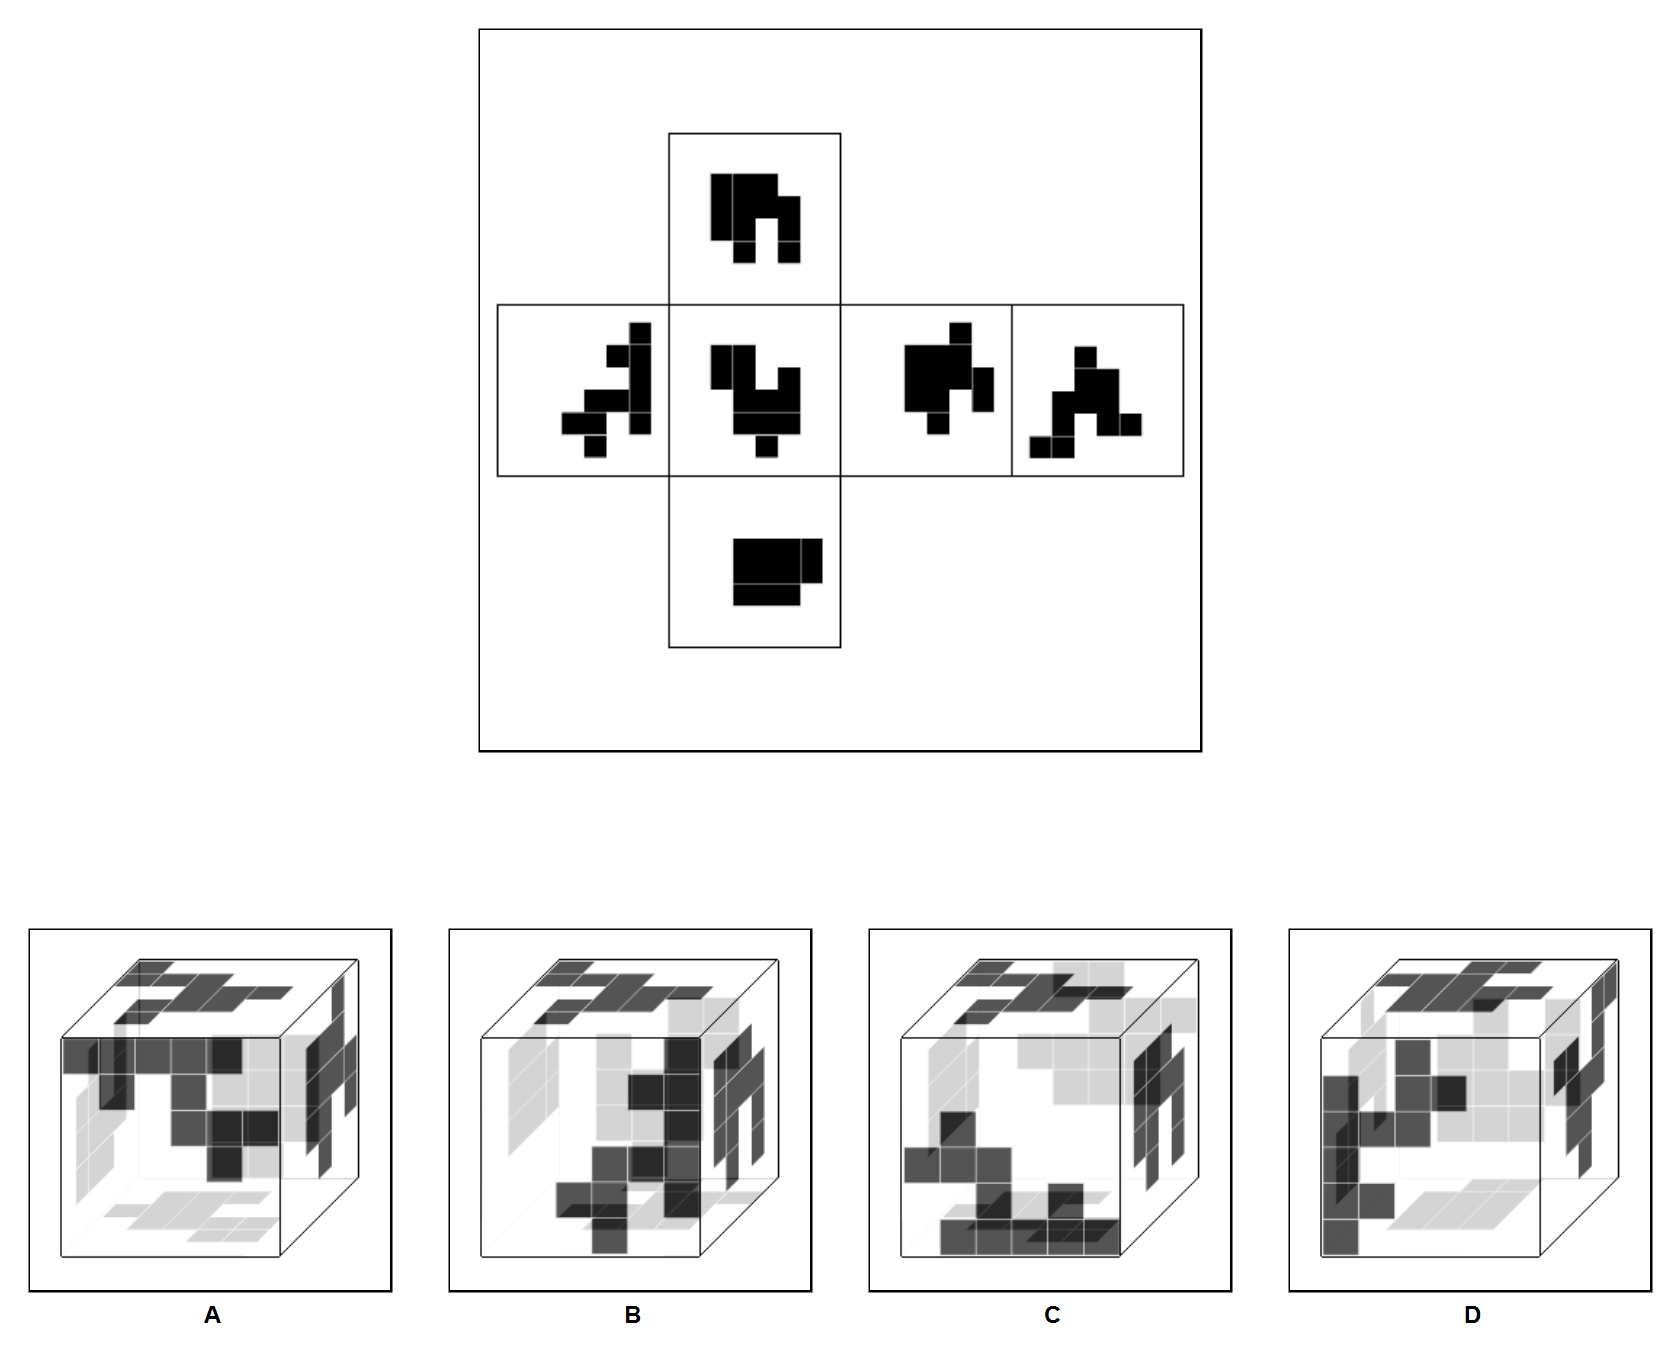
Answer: C